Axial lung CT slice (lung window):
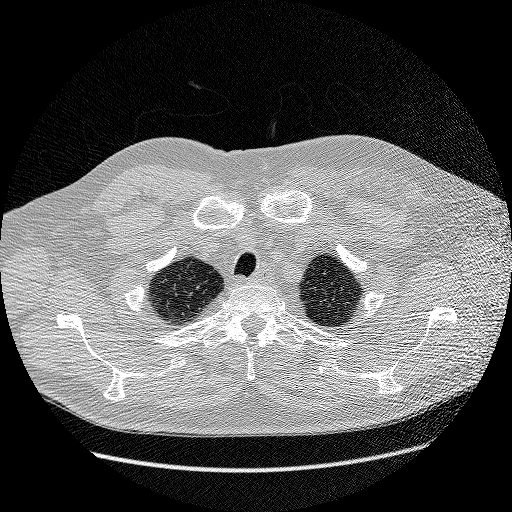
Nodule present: no